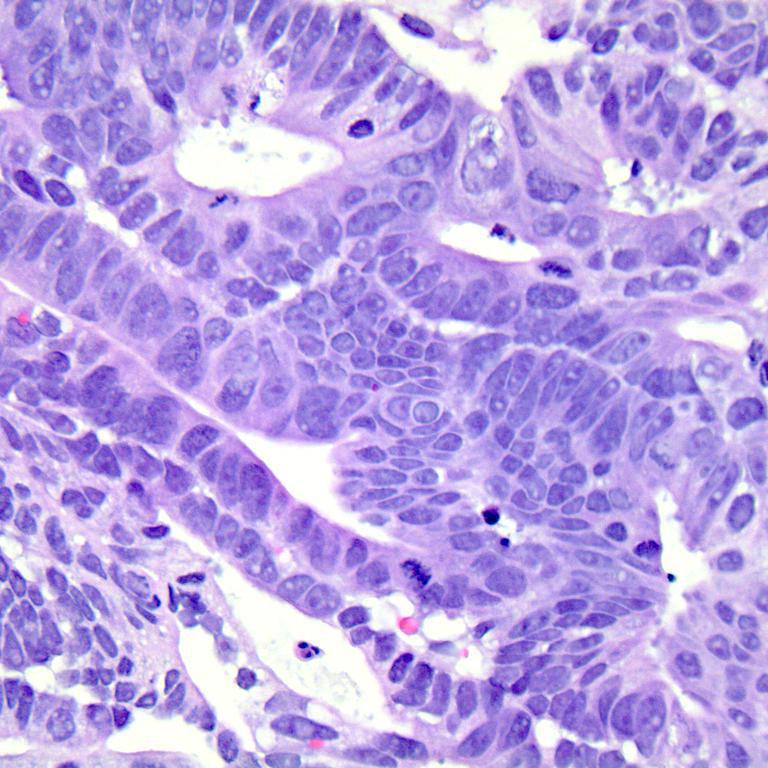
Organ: colon
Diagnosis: adenocarcinomas